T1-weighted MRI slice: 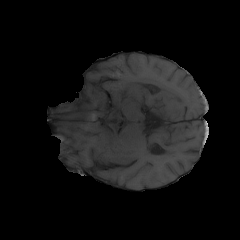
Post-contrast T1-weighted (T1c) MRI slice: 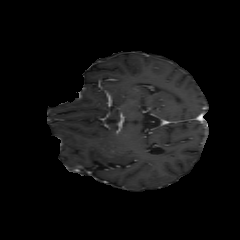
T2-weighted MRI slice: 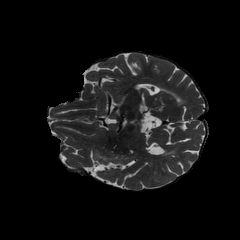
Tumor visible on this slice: no